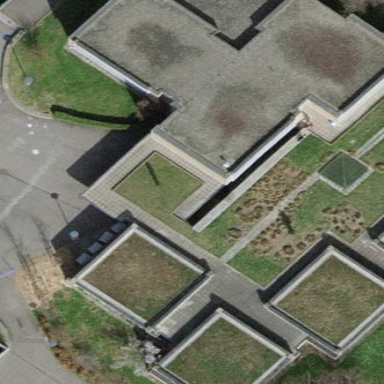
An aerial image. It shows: View of roof of building.